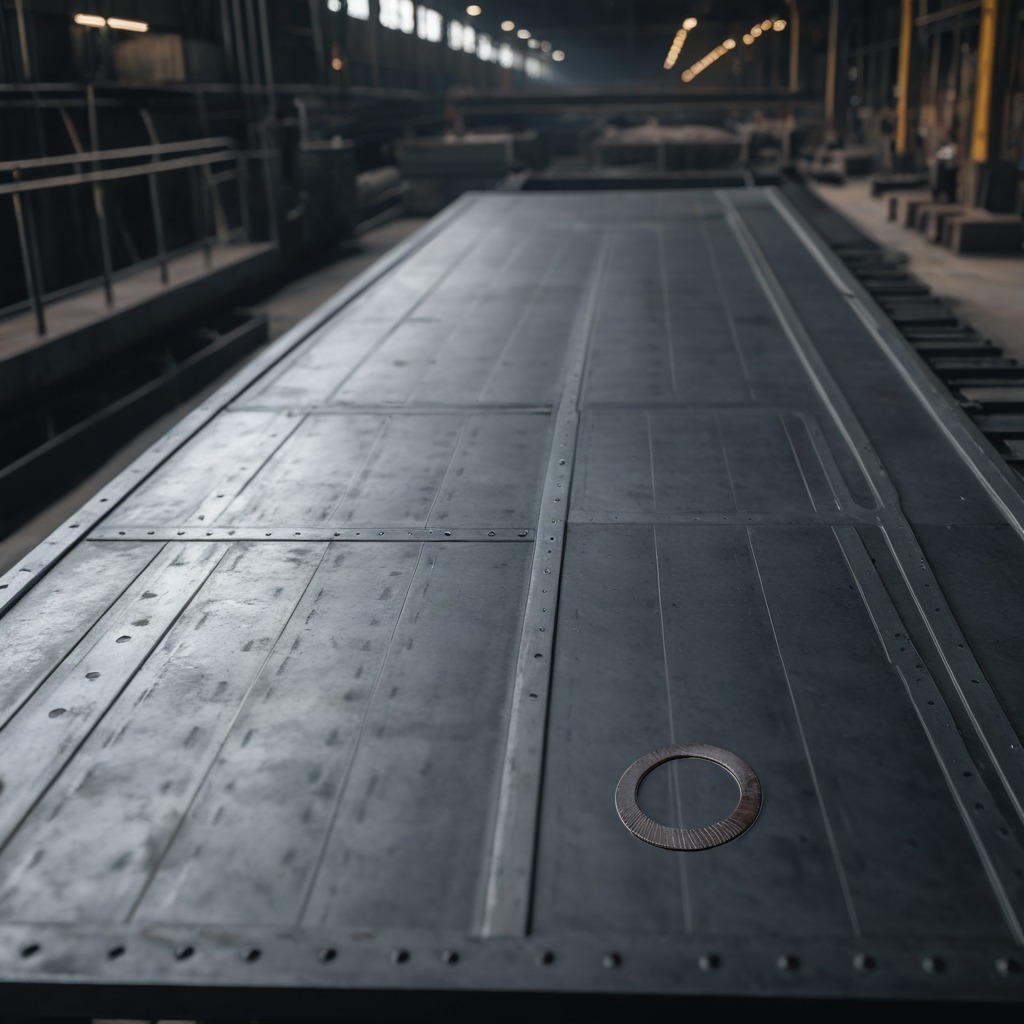
A flat metal washer lying on a cold steel table in a mining workshop gritty textures